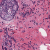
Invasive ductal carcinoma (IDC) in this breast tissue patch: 1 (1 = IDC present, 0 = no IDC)